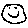
Label: smiley face